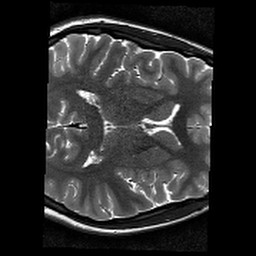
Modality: T2w
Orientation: axial